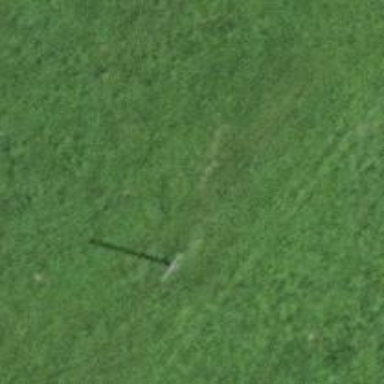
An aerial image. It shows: Power pole.